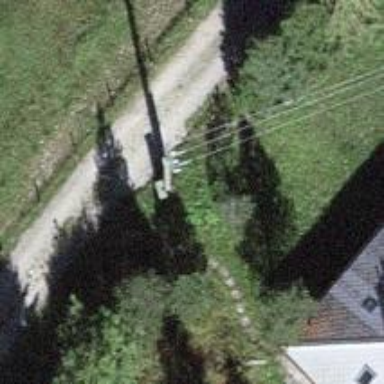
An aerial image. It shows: Power pole.